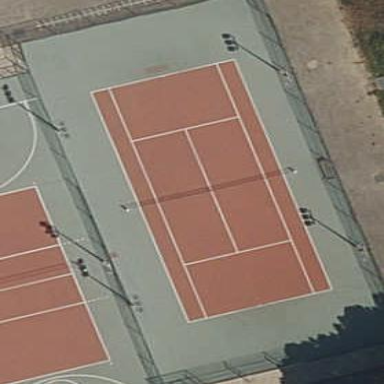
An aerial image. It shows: Tennis court on pitch.